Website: lowes
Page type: address-validator
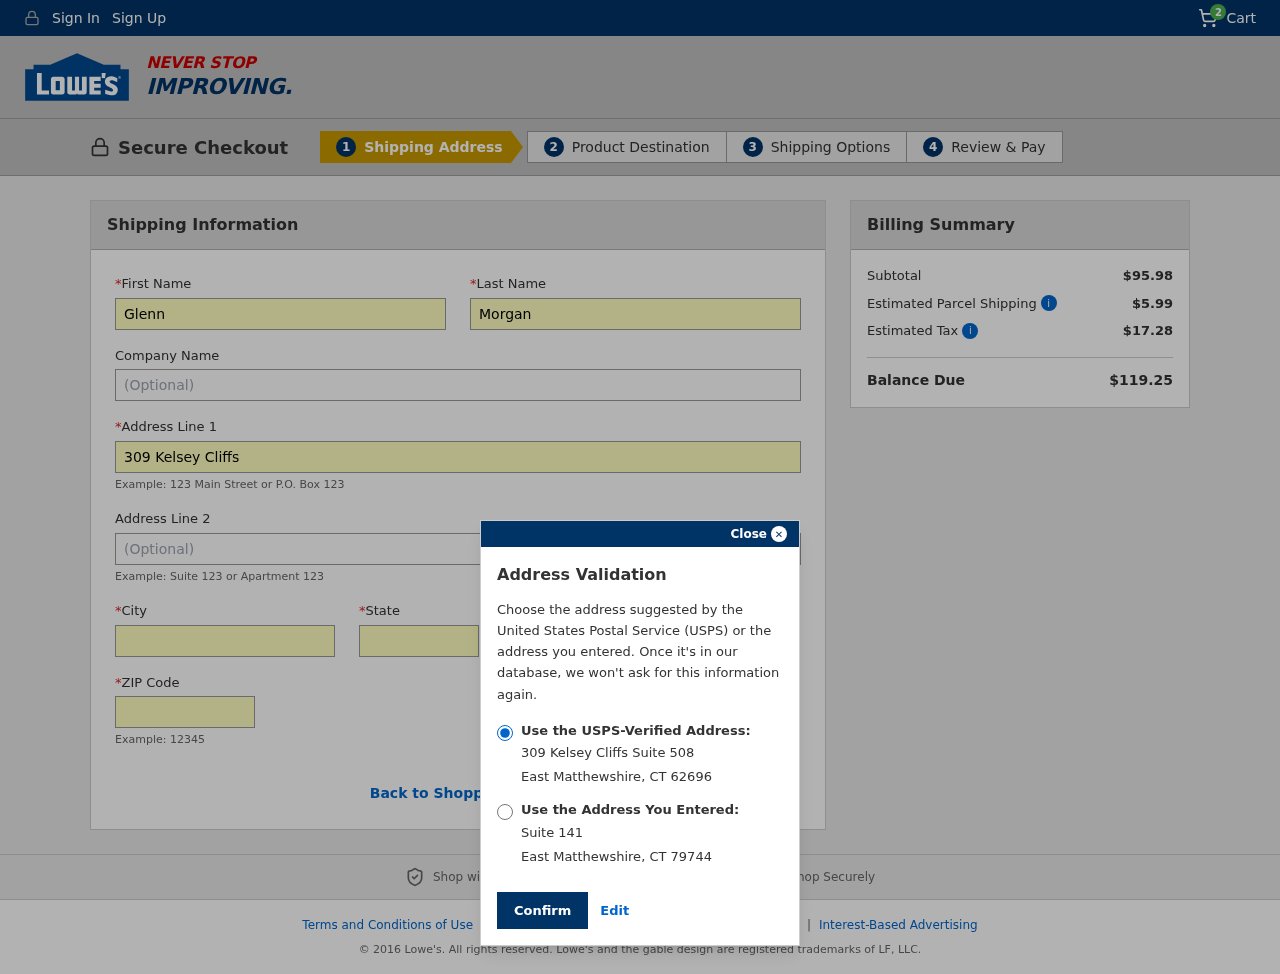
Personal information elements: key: PII_CITY
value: East Matthewshire
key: PII_FIRSTNAME
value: Glenn
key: PII_LASTNAME
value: Morgan
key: PII_POSTCODE
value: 62696
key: PII_POSTCODE2
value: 79744
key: PII_STATE
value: Connecticut
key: PII_STATE_ABBR
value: CT
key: PII_STREET
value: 309 Kelsey Cliffs Suite 508
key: PII_STREET2
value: Suite 141
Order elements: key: ORDER_NUM_ITEMS
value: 2
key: ORDER_SUBTOTAL
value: $95.98
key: ORDER_SHIPPING_COST
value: $5.99
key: ORDER_TAX
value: $17.28
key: ORDER_TOTAL
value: $119.25